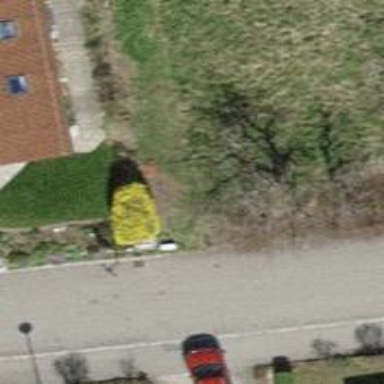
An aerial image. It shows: Urban tree adds touch of nature to the surroundings.